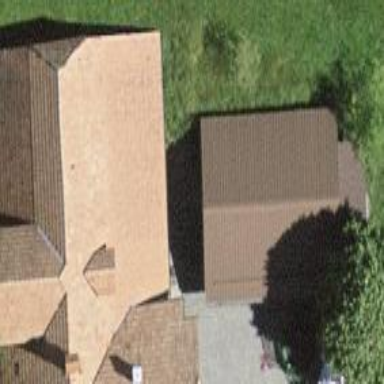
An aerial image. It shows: View of roof of building.